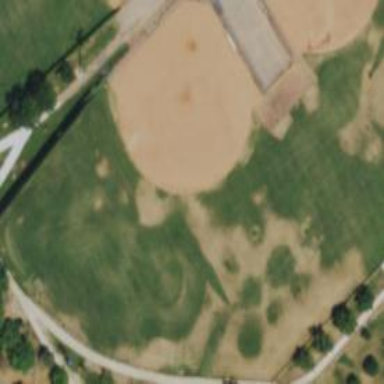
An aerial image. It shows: Baseball pitch for leisure land.